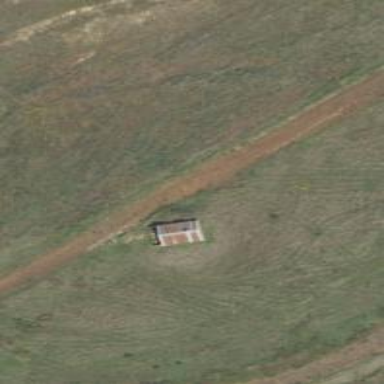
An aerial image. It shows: Military bunker.